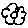
Label: flower